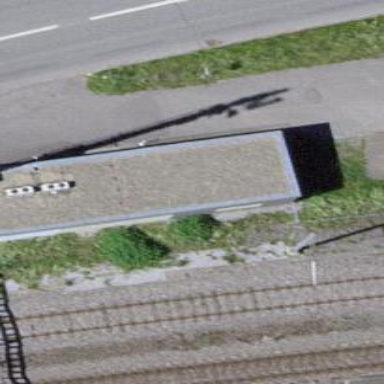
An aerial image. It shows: Building that serves as signal box for the railway.